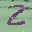
Label: 2